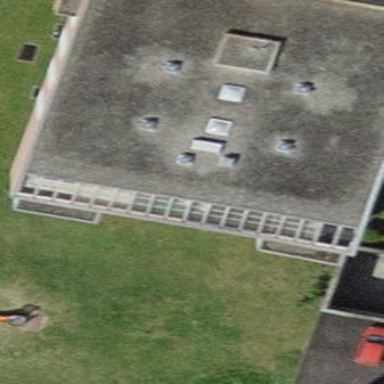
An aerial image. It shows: Flat-roofed apartment building with concrete roof.